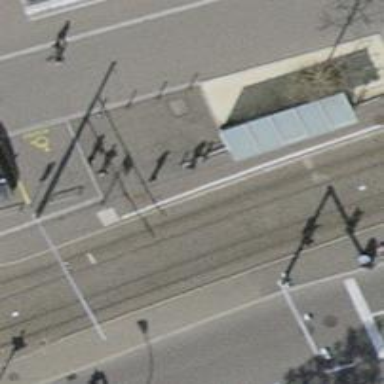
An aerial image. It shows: Tram stop with public transport stop position.